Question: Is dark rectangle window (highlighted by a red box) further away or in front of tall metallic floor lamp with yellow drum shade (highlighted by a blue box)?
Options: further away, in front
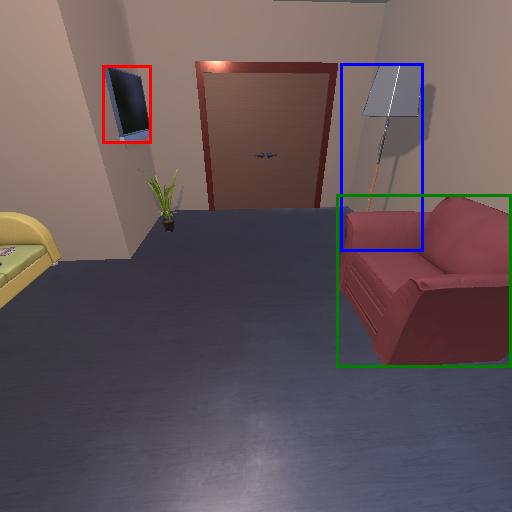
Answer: further away